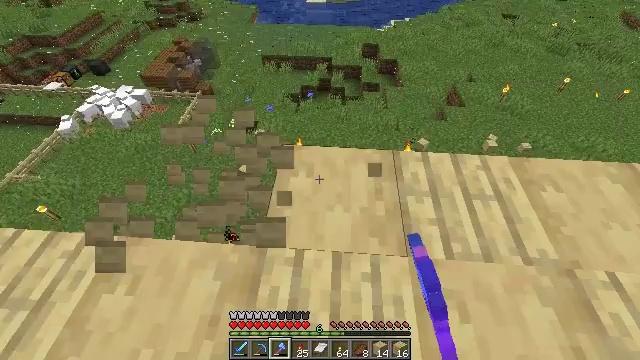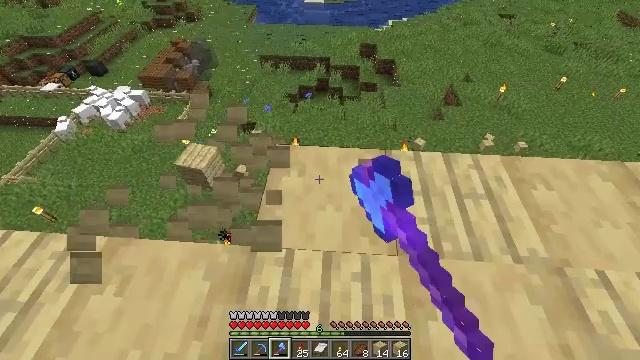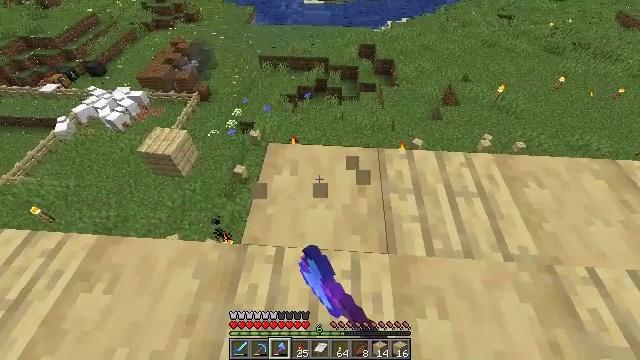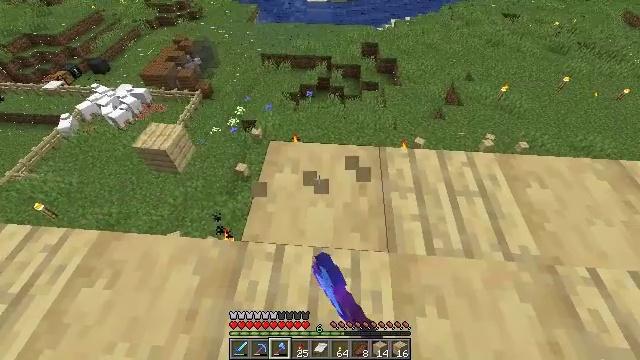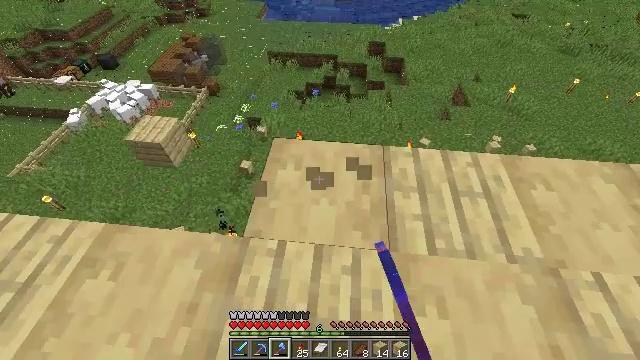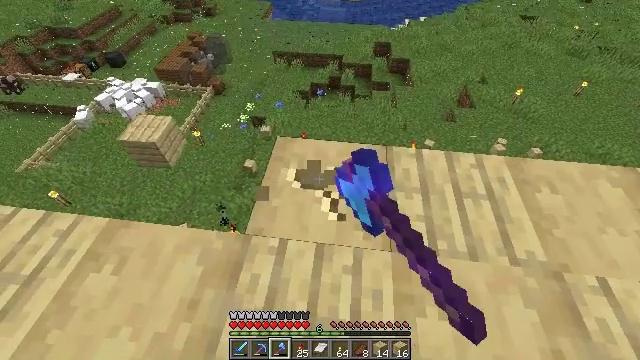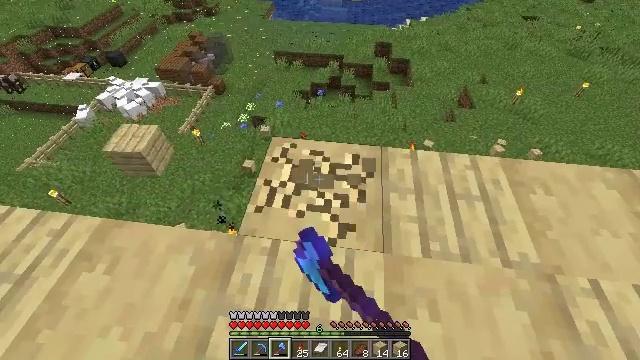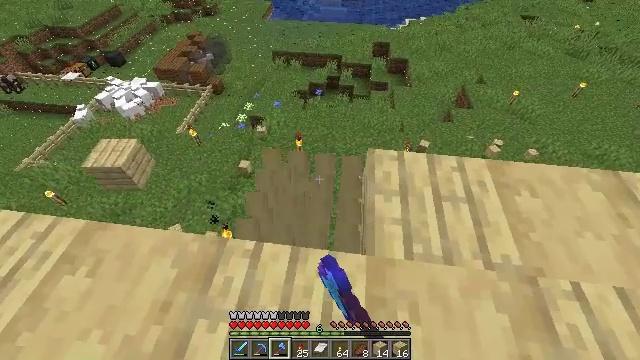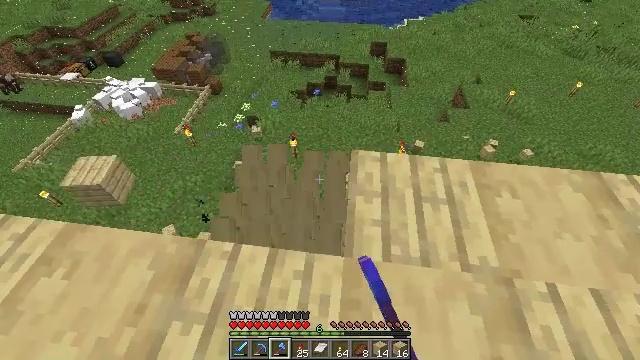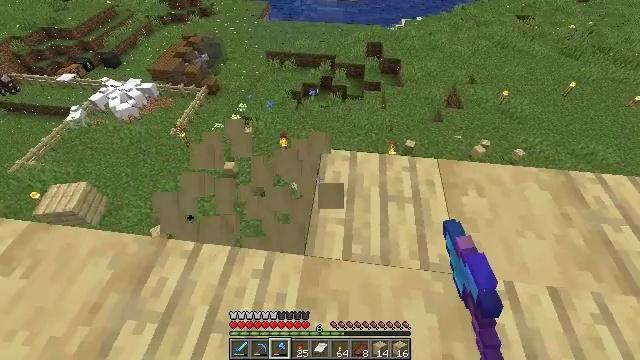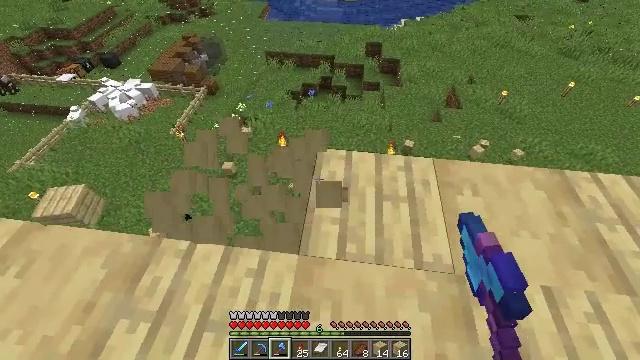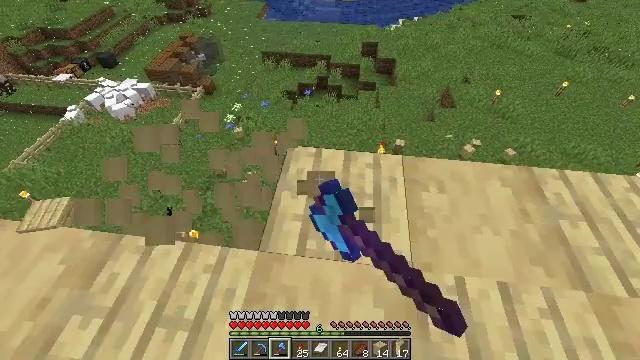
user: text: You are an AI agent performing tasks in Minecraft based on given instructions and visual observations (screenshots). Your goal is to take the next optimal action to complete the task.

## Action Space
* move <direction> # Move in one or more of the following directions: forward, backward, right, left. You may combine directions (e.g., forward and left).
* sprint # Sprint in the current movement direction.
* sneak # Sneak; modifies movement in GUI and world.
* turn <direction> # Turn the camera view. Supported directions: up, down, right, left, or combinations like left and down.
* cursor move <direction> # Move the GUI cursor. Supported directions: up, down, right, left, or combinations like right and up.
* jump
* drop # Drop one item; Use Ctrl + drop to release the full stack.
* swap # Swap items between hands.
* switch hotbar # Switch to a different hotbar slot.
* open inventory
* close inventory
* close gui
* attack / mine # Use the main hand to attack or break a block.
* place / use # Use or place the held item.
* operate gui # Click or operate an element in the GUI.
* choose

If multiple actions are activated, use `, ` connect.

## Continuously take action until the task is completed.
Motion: motion action
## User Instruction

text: Mine the stripped birch log.
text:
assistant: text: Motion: attack / mine
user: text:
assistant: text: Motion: attack / mine
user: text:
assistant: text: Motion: attack / mine
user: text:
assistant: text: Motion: turn left, attack / mine
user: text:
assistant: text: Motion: turn left, attack / mine
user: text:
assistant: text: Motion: move right, attack / mine
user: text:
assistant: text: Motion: move right, attack / mine
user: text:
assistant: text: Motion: move right, attack / mine
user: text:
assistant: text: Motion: move right, attack / mine
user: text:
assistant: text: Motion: move right, attack / mine
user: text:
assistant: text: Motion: attack / mine
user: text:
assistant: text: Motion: attack / mine